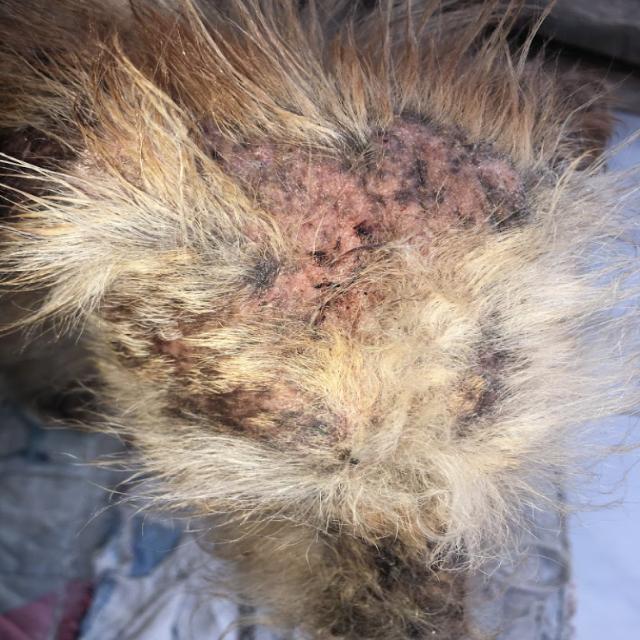
Canine demodicosis (Demodex mange) — caused by Demodex canis mites. Presents with alopecia, follicular papules, pustules, and comedones. Often localized on face and forelimbs.